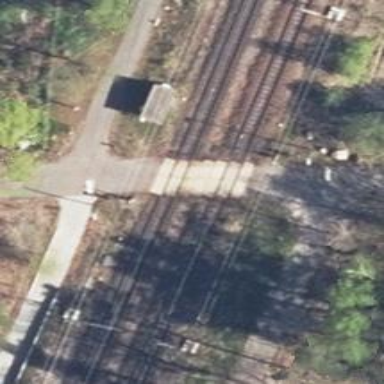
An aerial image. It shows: Level crossing along the railway.